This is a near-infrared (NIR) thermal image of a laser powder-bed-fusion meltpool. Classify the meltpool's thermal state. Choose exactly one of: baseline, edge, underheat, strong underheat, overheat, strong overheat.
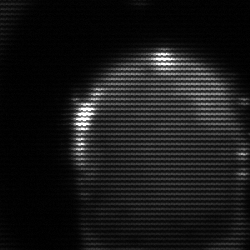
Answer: edge